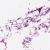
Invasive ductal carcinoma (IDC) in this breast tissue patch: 0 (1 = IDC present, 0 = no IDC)